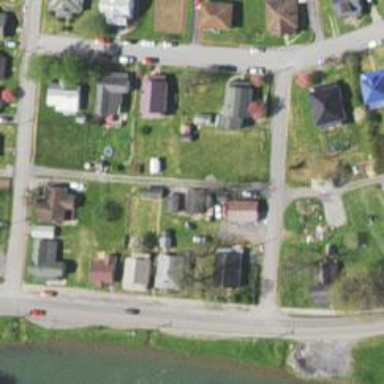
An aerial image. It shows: Alleyway designated as service road.